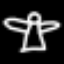
Label: angel